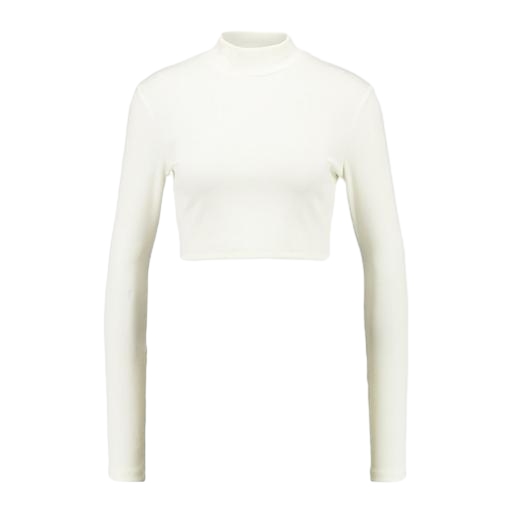
high neck long sleeve crop top, high-neck top, white polo-neck top, white background